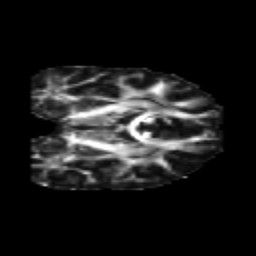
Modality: FA
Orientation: coronal
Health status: healthy
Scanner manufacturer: philips
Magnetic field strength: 3 T
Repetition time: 6.964 s
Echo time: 0.092 s